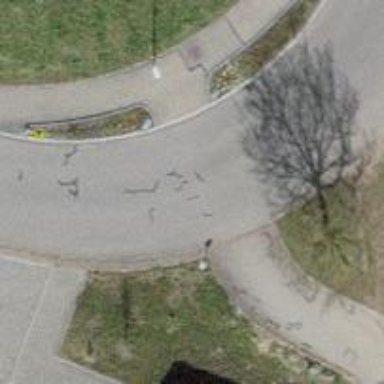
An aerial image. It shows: Unmarked road crossing.